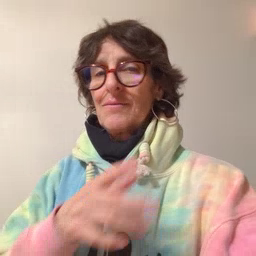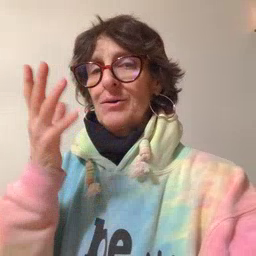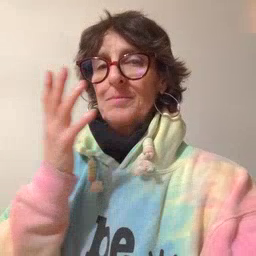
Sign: farm